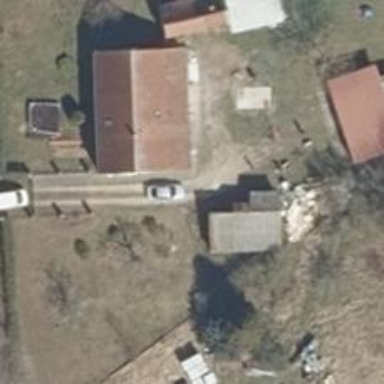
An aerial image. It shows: Driveway.